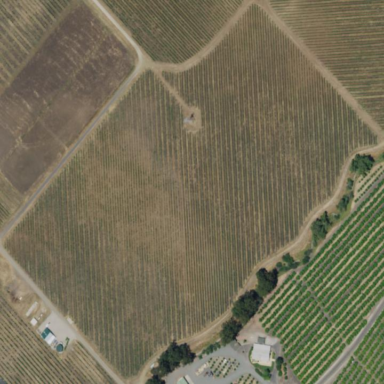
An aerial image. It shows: Vineyard with grape crops.